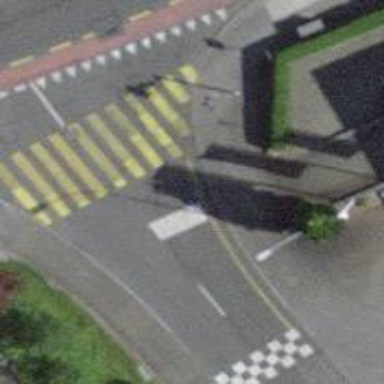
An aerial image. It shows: Road with traffic signals controlling the flow of traffic.